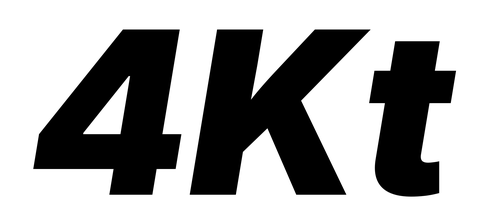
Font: Inter-Italic_Black_Italic